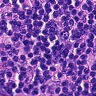
Metastatic tissue present: no